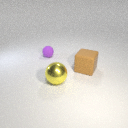
large yellow metal sphere to the right of small purple rubber sphere